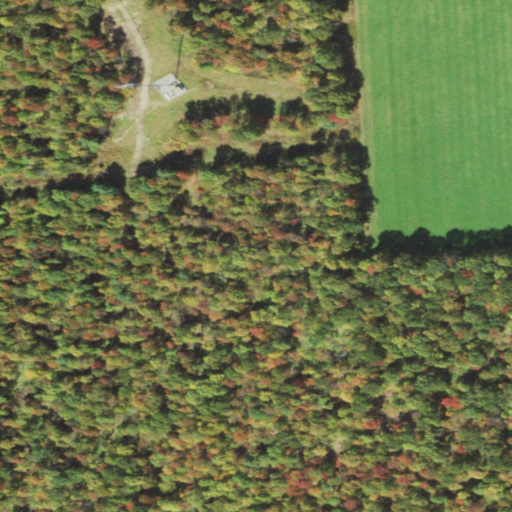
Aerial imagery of mountain in Pennsylvania named Grove Hill containing deciduous forest and pasture